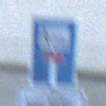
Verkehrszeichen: SackgasseRadverkehrFussgaengerDurchlaessig
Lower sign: HinweisGeaenderteVorfahrtVerkehrsfuehrungVerkehrsregelung3
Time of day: SunriseSunset
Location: Outdoor (Urban)
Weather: Clear
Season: NotSpecified
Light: Natural